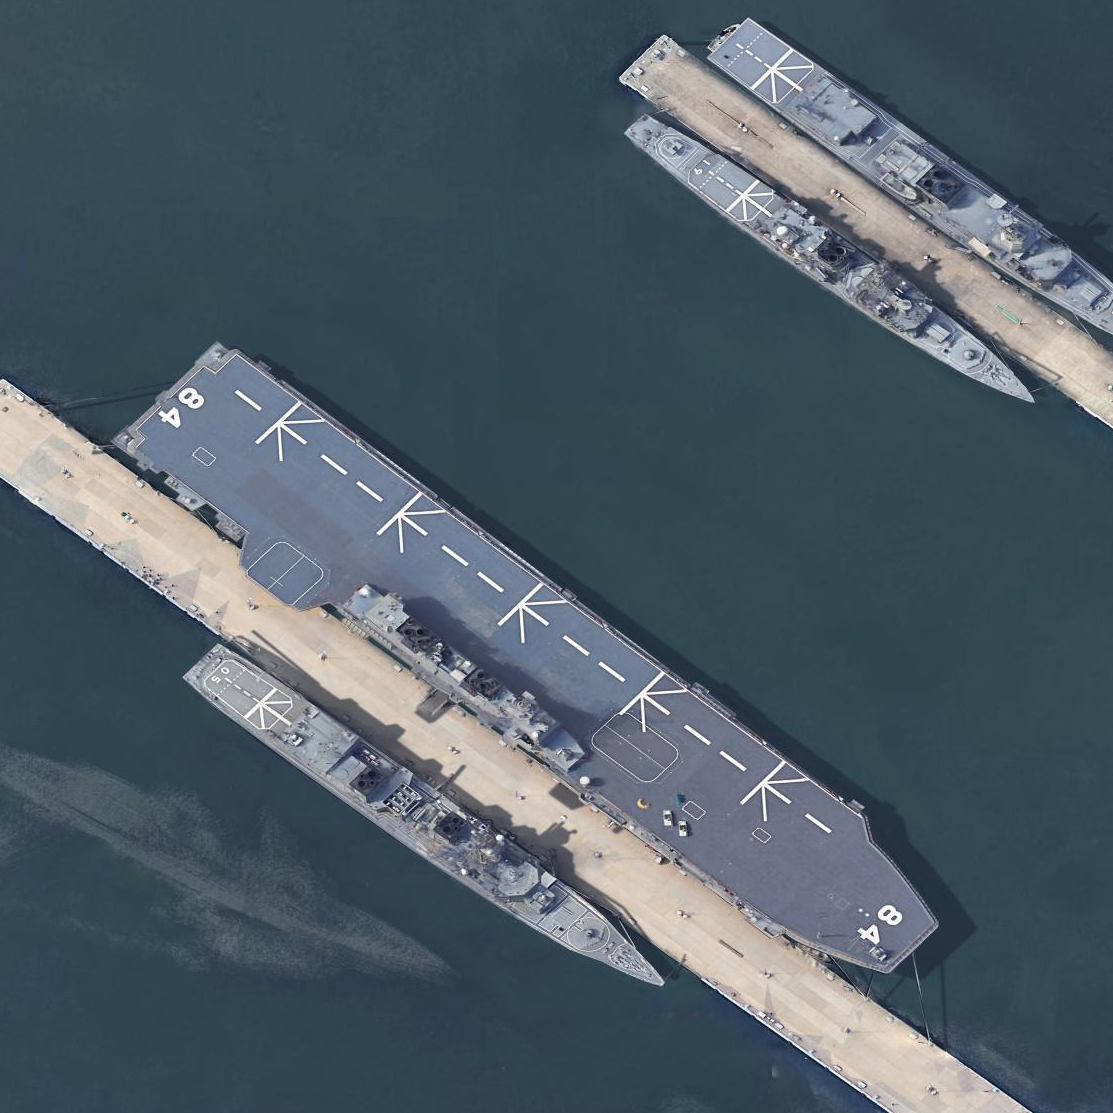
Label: Lzumo-class_helicopter_destroyer